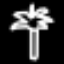
Label: palm tree